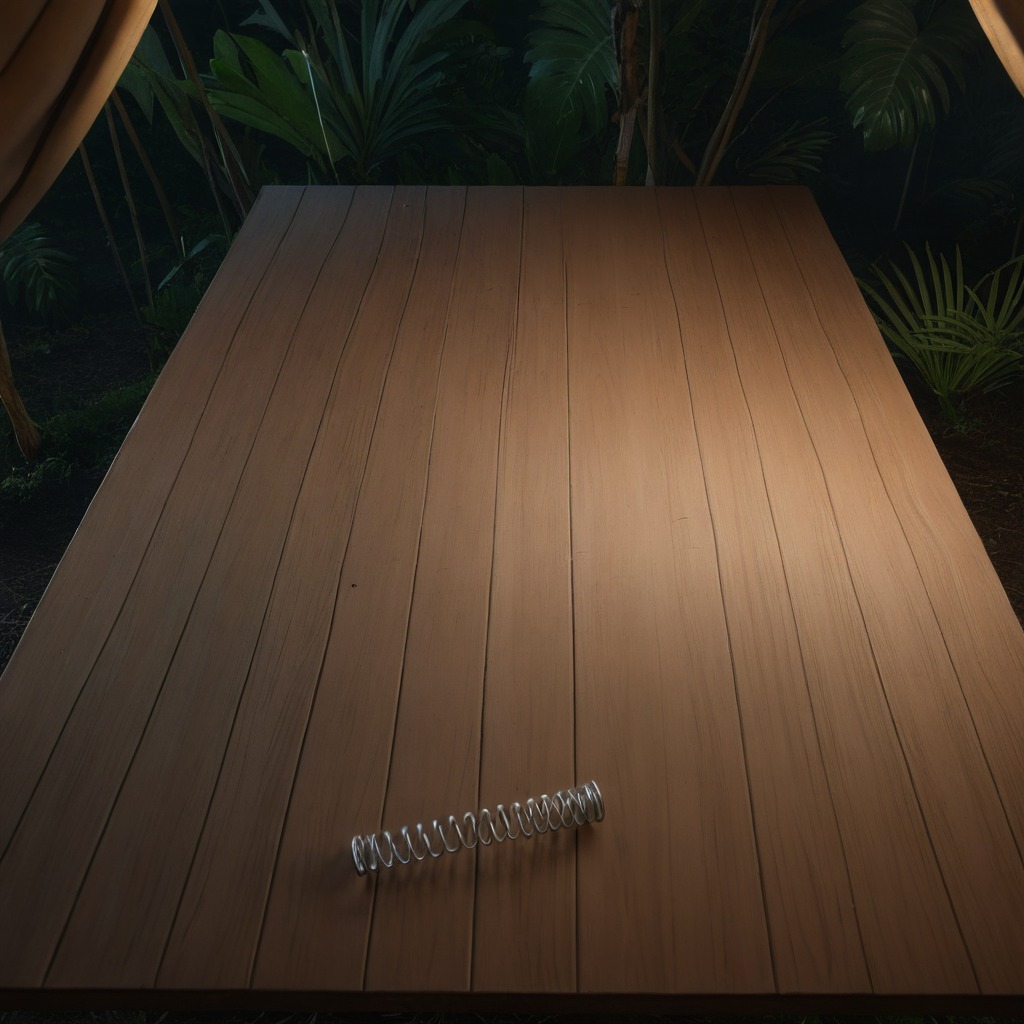
A coiled metal spring lies on the wooden table inside a jungle field workshop tent at night.